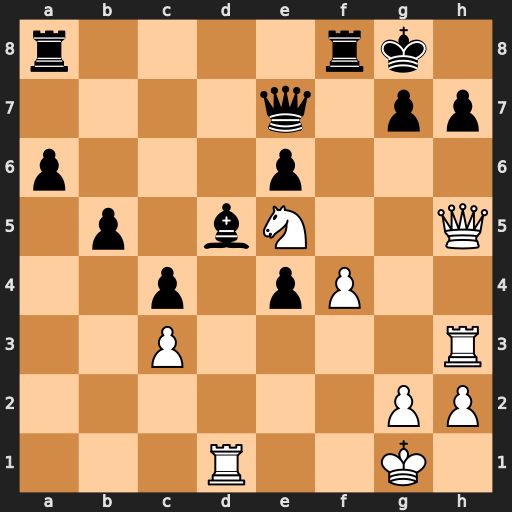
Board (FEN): r4rk1/4q1pp/p3p3/1p1bN2Q/2p1pP2/2P4R/6PP/3R2K1
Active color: w
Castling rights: -
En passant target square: -
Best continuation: Qxh7#